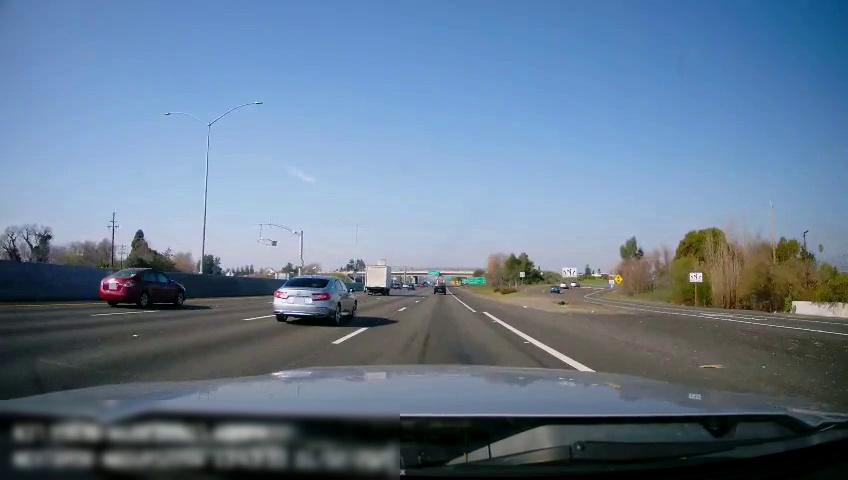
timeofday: Day
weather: Sunny
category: Drivable Space
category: Drivable Space
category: Vehicles | Car
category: Vehicles | Car
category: Vehicles | Truck
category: Vehicles | Truck
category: Lanes | Alternate Lane
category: Lanes | Current Lane
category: Lanes | Current Lane
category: Lanes | Alternate Lane
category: Lanes | Alternate Lane
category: Lanes | Alternate Lane
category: Lanes | Alternate Lane
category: Traffic | Signs
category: Traffic | Signs
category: Traffic | Signs
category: Traffic | Signs
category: Traffic | Signs